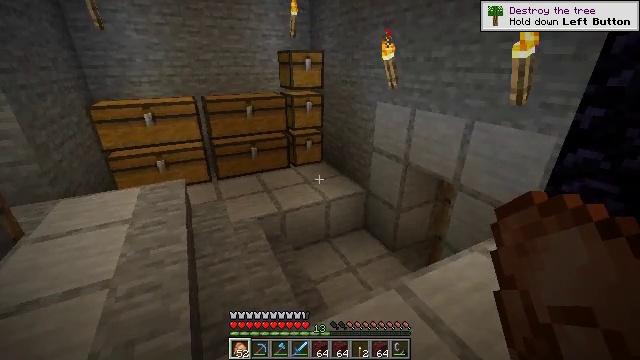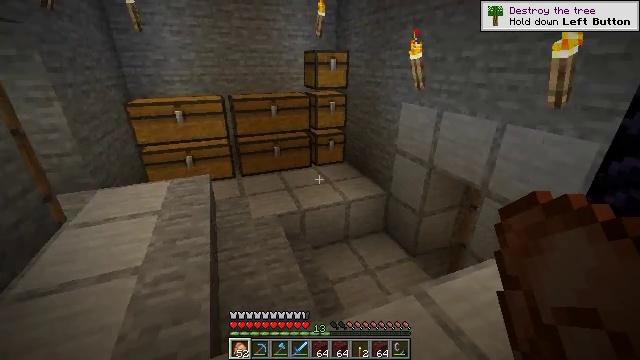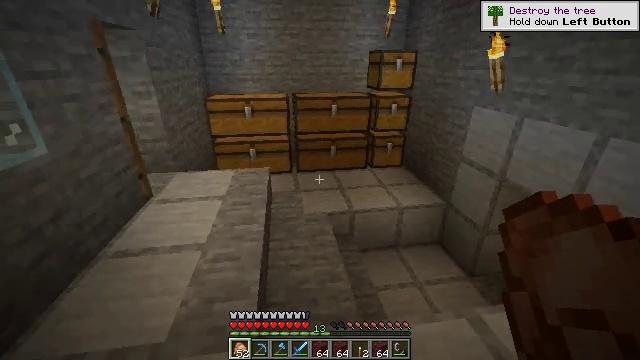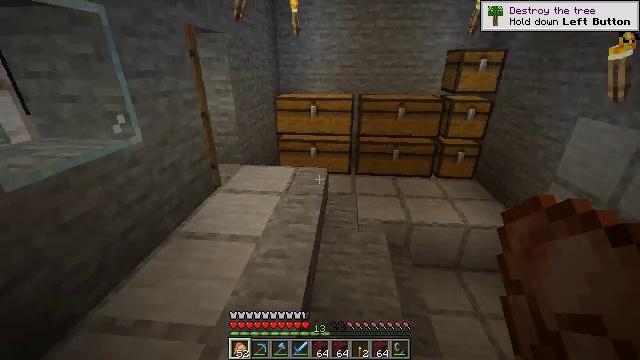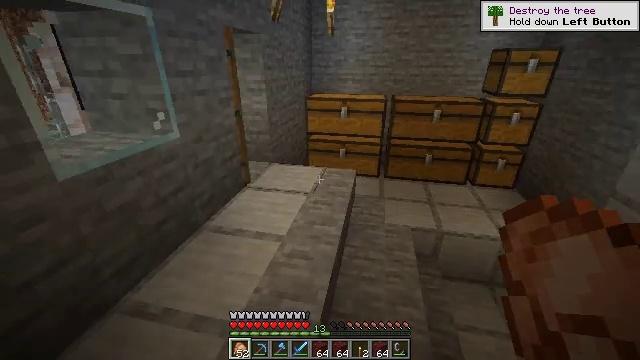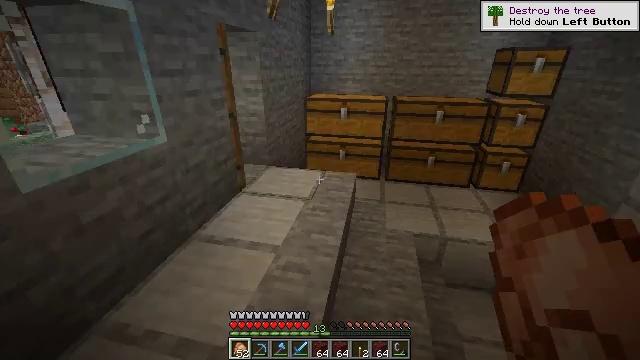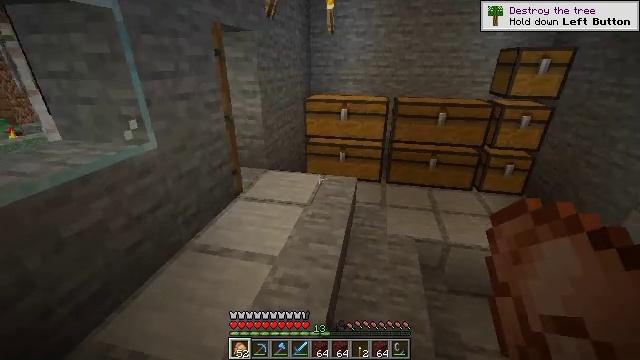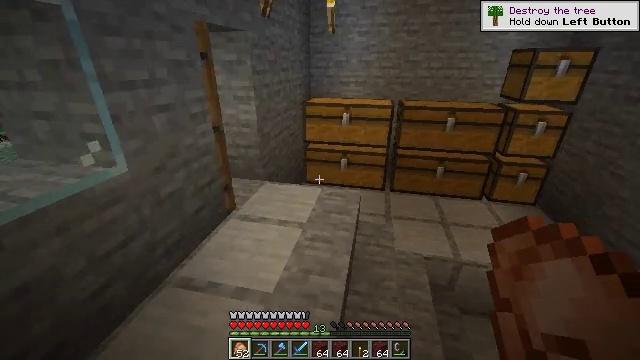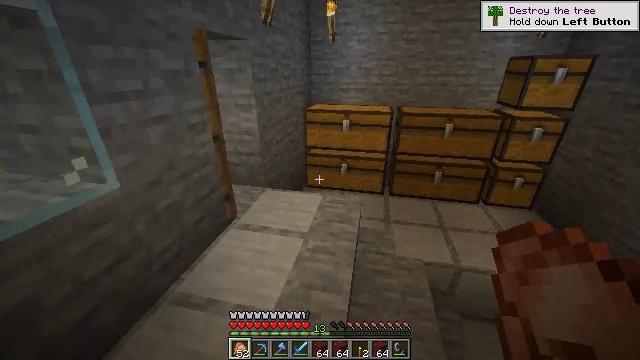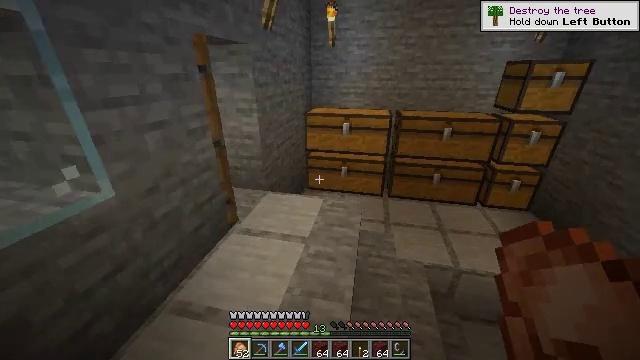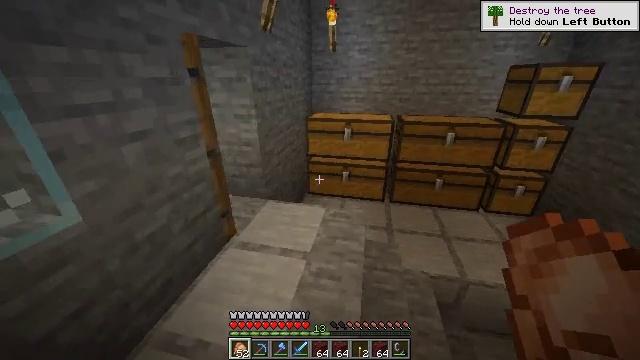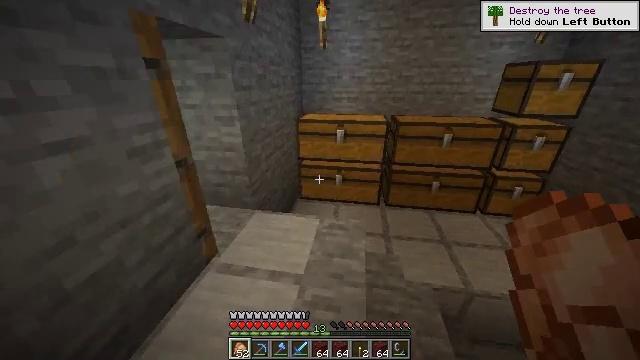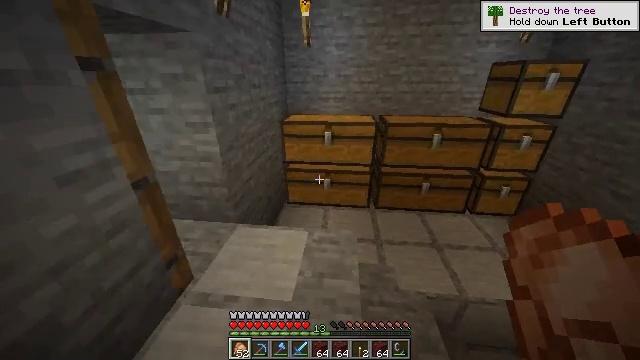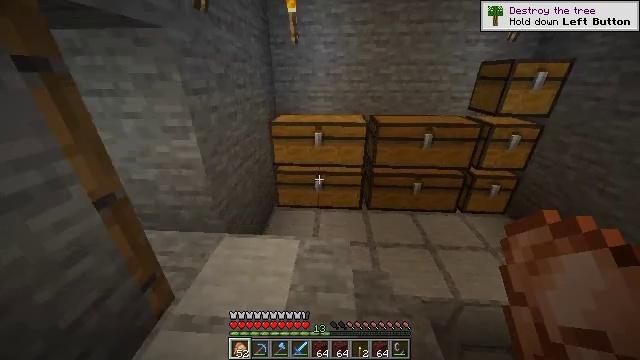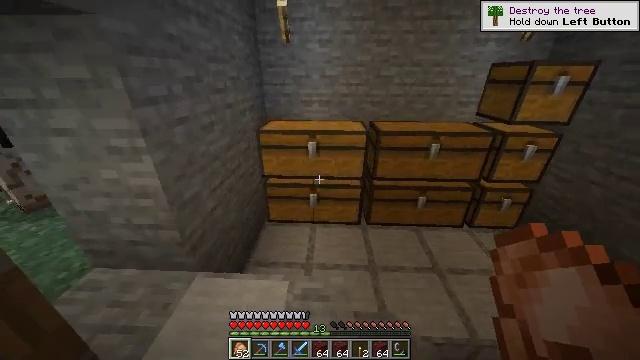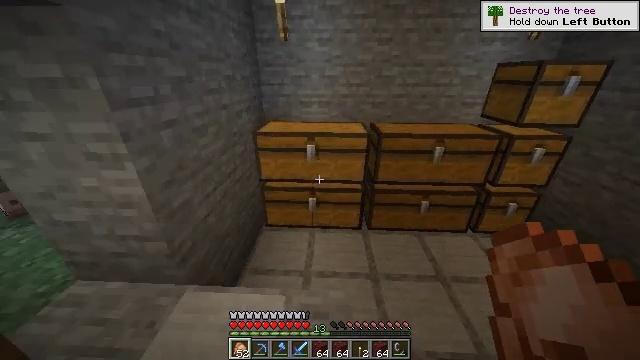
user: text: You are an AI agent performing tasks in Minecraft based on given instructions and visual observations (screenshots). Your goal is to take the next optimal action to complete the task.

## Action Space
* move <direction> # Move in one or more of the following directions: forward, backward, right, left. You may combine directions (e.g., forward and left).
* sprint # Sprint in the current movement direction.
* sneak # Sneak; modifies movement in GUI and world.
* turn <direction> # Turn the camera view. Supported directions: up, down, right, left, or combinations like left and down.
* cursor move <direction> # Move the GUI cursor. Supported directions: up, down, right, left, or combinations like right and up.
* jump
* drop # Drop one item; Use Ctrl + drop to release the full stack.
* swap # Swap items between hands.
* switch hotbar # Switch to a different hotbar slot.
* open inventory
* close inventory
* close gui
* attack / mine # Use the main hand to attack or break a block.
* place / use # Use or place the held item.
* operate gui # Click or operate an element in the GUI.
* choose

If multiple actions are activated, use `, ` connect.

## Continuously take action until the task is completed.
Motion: motion action
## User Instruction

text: Turn ancient debris into netherite scrap using a furnace.
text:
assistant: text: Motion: turn left
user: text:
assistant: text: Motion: turn left
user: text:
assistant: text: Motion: move forward, turn left
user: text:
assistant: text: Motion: move forward, turn left
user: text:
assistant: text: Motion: move forward
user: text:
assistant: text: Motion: move forward
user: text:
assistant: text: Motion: move forward, sprint
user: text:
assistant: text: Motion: move forward, sprint
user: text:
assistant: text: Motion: move forward, sprint
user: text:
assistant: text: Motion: move forward, sprint
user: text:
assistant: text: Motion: move forward, sprint, turn right
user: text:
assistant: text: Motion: move forward, turn right
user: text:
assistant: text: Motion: move forward, turn right
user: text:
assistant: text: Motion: move forward, turn right
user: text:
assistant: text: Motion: move forward
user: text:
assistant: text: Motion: move forward
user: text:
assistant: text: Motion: turn left and down
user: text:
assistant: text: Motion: turn left and down
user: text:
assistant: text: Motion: turn left
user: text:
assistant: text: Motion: turn left and up
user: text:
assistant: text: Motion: turn left and up
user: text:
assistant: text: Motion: move left, turn left and up
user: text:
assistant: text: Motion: move left, turn right and up
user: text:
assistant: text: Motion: move left, turn right and up
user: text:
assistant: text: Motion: move left, turn up
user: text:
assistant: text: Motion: move left, turn up
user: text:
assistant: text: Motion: move left, turn up
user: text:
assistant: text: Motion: move left, turn up
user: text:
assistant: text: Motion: move left, turn up
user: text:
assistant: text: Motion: move left, turn up